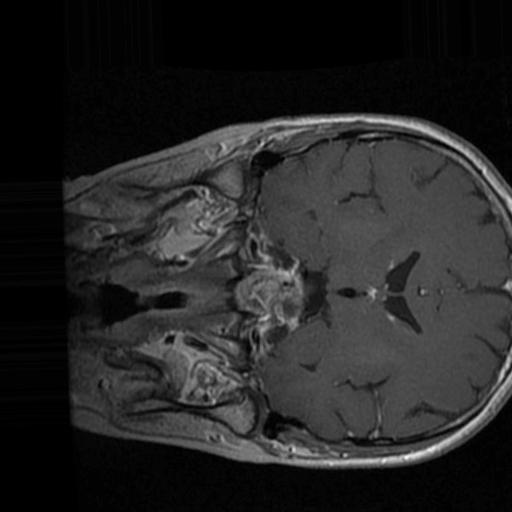
Label: brain_tumor